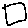
Label: square